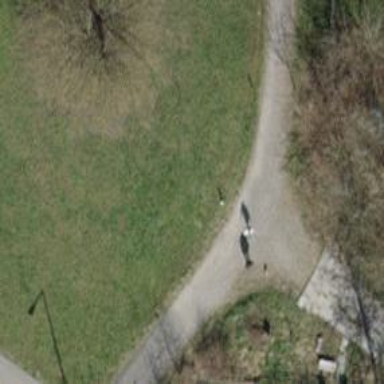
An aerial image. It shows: Unpaved footway.